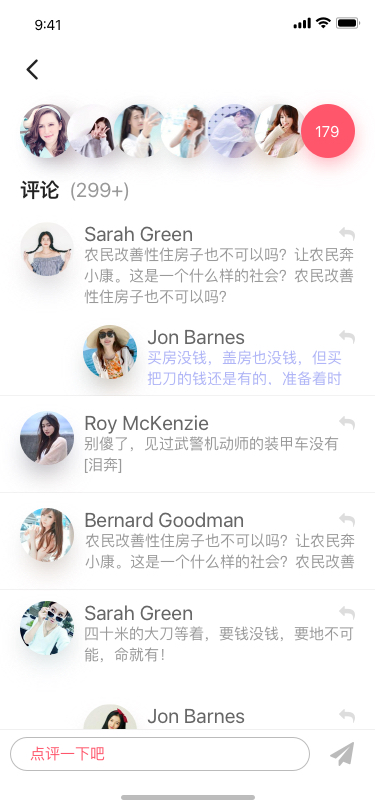
Text in this UI design:
179
评论  (299+)
Sarah Green
农民改善性住房子也不可以吗？让农民奔小康。这是一个什么样的社会？农民改善性住房子也不可以吗？
Jon Barnes
买房没钱，盖房也没钱，但买把刀的钱还是有的，准备着时刻谁备着！
Roy McKenzie
别傻了，见过武警机动师的装甲车没有[泪奔]
Bernard Goodman
农民改善性住房子也不可以吗？让农民奔小康。这是一个什么样的社会？农民改善性住房子也不可以吗？
Marion Simmons
Sarah Green
四十米的大刀等着，要钱没钱，要地不可能，命就有！
Jon Barnes
Chances are unless you are very lucky you will go thru many different relationships before you find your special someone. Finding your sole mate is like gambling. In poker and blackjack you may have to play dozens of hands until you get a winning hand, and it is the same with relationships.

During your life you will probably meet some people who seem like they may be the one, or that they are close, but still have the feeling that something else is missing. My advice is that if you are not happy, because something seems like it is missing, then it usually is not right.

Before I found my special someone, I was in a relationship for over 10 years, and I thought everything was great, until I started to seriously consider getting married. Then I noticed that we had so little in common and in reality wanted so many different things out of life and one day we both realized there was much about each of us that we both wanted from someone, but it was not us that we wanted.

Then one day I decided I had enough of trying to go to clubs and bars to meet people. I was sick and tired of trying to find someone in the time it takes to finish a drink. It always seemed the ladies I would meet were all wrong for me, or they seemed great after talking to them for 5 minutes but they seemed to have no interest in me.

Then one day I had an idea, it was not an original idea but I decided to use the internet to try to find the right person for me. So I proceeded to make a myspace profile. On this page I tried to put the real me and not the funny guy trying to be charming that was looking for love at the bar.

And as I would at the poker rooms I went all in, I poured my heart and sole into this. I wrote what I wanted and wrote down who I truly think I am and not who I want to be, and I was rewarded by 1 email responding to my site.

It was amazing; the response I got was like a dream. Imagine you are sitting in a Las Vegas casino playing poker. You are down to your last few dollars, you go all in and you wind up being dealt a Royal Flush, and suddenly the sky is bluer, the grass is greener, and all your worries seem to just fade away.

At first things were a little awkward for the both of us. We decided to hold of on actually meeting until we got to know each other first. We spent a month just talking everyday on the internet. You can really open up to someone and show them the real you and not have to worry about rejection on the internet, after all you are just a faceless ghost, and if things don’t work out you could be sitting next to her on the bus one day without ever knowing it.

The key to finding happiness is realizing you are going to bust more then you are going to get blackjack, but you must keep trying, trying to remember you only need to find the real thing once.
Roy McKenzie
点评一下吧